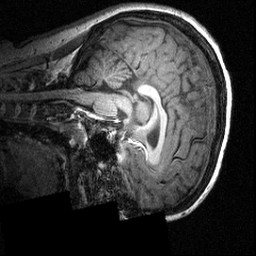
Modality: T1w
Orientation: sagittal
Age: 16
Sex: male
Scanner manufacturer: siemens
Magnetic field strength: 3.951 T
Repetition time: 1.5 s
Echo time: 0.00335 s